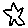
Label: star